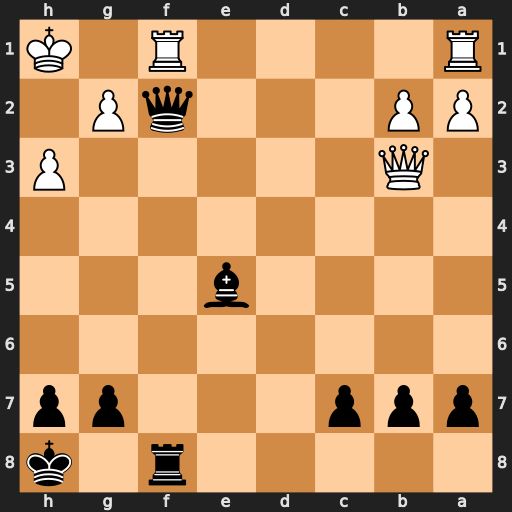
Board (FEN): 5r1k/ppp3pp/8/4b3/8/1Q5P/PP3qP1/R4R1K
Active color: b
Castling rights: -
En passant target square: -
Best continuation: Qxf1+ Rxf1 Rxf1#